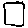
Label: square